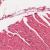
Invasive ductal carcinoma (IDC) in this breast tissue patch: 0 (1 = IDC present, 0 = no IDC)